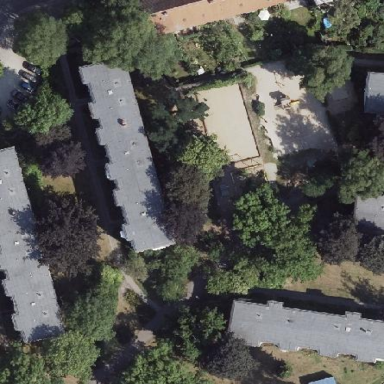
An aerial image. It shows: Playground area for leisure activities on the land.